【题型】解答题　【知识点】解析几何　【难度】medium
（2024·上海·三模）阿基米德（公元前287年—公元前212年，古希腊）不仅是著名的哲学家、物理学家，也是著名的数学家，他利用“逼近法”得到椭圆面积除以圆周率$\pi$等于椭圆的长半轴长与短半轴长的乘积。

在平面直角坐标系中，椭圆$C:\frac{x^2}{a^2}+\frac{y^2}{b^2}=1(a>b>0)$的面积等于$2\pi$，且椭圆$C$的焦距为$2\sqrt{3}$。点$P(4,0)$、$Q(0,2)$分别为$x$轴、$y$轴上的定点。

(1) 求椭圆$C$的标准方程；

(2) 点$R$为椭圆$C$上的动点，求三角形$PQR$面积的最小值，并求此时$R$点坐标；

(3) 直线$l$与椭圆$C$交于不同的两点$A$、$B$，已知$A$关于$y$轴的对称点为$M$，$B$点关于原点的对称点为$N$，已知$P$、$M$、$N$三点共线，试探究直线$l$是否过定点。若过定点，求出定点坐标；若不过定点，请说明理由。

\vspace{1em}
【解答】
【答案】
(1) $\frac{x^2}{4}+y^2=1$

(2) $4-2\sqrt{2}$，$R\left(\sqrt{2},\frac{\sqrt{2}}{2}\right)$

(3) 直线$l$恒过定点$(-1,0)$

\vspace{1em}

【知识点】直线过定点问题、根据$a$、$b$、$c$求椭圆标准方程、求椭圆中的最值问题、椭圆中的直线过定点问题

\vspace{1em}

【分析】
(1) 根据椭圆的焦距可求出$2c$，由椭圆$C:\frac{x^2}{a^2}+\frac{y^2}{b^2}=1(a>b>0)$的面积等于$2\pi$得$ab=2$，求出$a$，$b$，即可求出椭圆$C$的标准方程；

(2) 设$R(2\cos\theta,\sin\theta)$（$\theta$为参数），根据点到直线的距离公式表示出$R$到直线$PQ$的距离为$d=\frac{|2\sqrt{2}\sin(\theta+\frac{\pi}{4})-4|}{\sqrt{5}}$，由正弦函数的性质确定$d$的最小值，即可求解；

(3) 设直线$l:x=my+t$，$A(x_1,y_1)$，$B(x_2,y_2)$，进而写出$M$、$N$两点坐标，将直线$l:x=my+t$与椭圆$C$的方程联立，根据韦达定理求$y_1+y_2$，$y_1y_2$，由$P$、$M$、$N$三点共线可知$k_{PM}=k_{PN}$，将$y_1+y_2$，$y_1y_2$代入并化简，得到$m$，$t$的关系式，分析可知$l$经过的定点坐标。

\vspace{1em}

【详解】（1）由题意知，椭圆的面积公式知\( ab\pi = 2\pi \)，得\( ab = 2 \)。

又\( 2c = 2\sqrt{3} \)，所以
\[
\begin{cases}
ab = 2 \\
c = \sqrt{3} \\
a^2 = b^2 + c^2
\end{cases}
\]
解得
\[
\begin{cases}
a = 2 \\
b = 1
\end{cases}
\]
所以椭圆$C$的方程为$\frac{x^2}{4}+y^2=1$；

(2) 由题意得，直线$PQ$方程为$\frac{x}{4}+\frac{y}{2}=1$，即$x+2y-4=0$，设$R(2\cos\theta,\sin\theta)$（$\theta$为参数），

则点$R$到直线$PQ$的距离为
\[
d=\frac{|2\cos\theta+\sin\theta-4|}{\sqrt{5}}=\frac{|2\sqrt{2}\sin(\theta+\frac{\pi}{4})-4|}{\sqrt{5}},
\]
当$\sin(\theta+\frac{\pi}{4})=1$即$\theta+\frac{\pi}{4}=\frac{\pi}{2}$即$\theta=\frac{\pi}{4}$时，$d$取得最小值，且最小值为$\frac{4-2\sqrt{2}}{\sqrt{5}}$，

所以$\triangle PQR$的面积的最小值为
\[
S_{\min}=\frac{1}{2}|PQ|\cdot d=\frac{1}{2}\cdot 2\sqrt{5}\cdot\frac{4-2\sqrt{2}}{\sqrt{5}}=4-2\sqrt{2},
\]
此时$R\left(\sqrt{2},\frac{\sqrt{2}}{2}\right)$。

(3) 设直线$l:x=my+t$，$A(x_1,y_1)$，$B(x_2,y_2)$，则$M(-x_1,y_1)$，$N(-x_2,-y_2)$，

$\because P$、$M$、$N$三点共线，得$k_{PM}=k_{PN}\Rightarrow\frac{y_1}{-x_1-4}=\frac{-y_2}{-x_2-4}$，

$\therefore y_1(x_2+4)+y_2(x_1+4)=0$，

$\because$直线$l:x=my+t$与椭圆$C$交于$A$、$B$两点，$x_1=my_1+t$，$x_2=my_2+t$，

$\therefore y_1(my_2+t+4)+y_2(my_1+t+4)=0$，$\therefore 2my_1y_2+(t+4)(y_1+y_2)=0$，

由
\[
\begin{cases}
x=my+t \\
\frac{x^2}{4}+y^2=1
\end{cases}
\]
得$(m^2+4)y^2+2mty+t^2-4=0$，$\therefore$
\[
\begin{cases}
y_1+y_2=-\frac{2mt}{m^2+4} \\
y_1\cdot y_2=\frac{t^2-4}{m^2+4} \\
\Delta>0
\end{cases}
\]
$\therefore$
\[
\begin{cases}
y_1+y_2=-\frac{2mt}{m^2+4} \\
y_1\cdot y_2=\frac{t^2-4}{m^2+4} \\
m^2+4>t^2
\end{cases}
\]
代入$2my_1y_2+(t+4)(y_1+y_2)=0$中，

$\therefore 2m\frac{t^2-4}{m^2+4}+(t+4)\left(-\frac{2mt}{m^2+4}\right)=0$，$\therefore 2m(t^2-4)+(t+4)(-2mt)=0$，

$\therefore 8m(t+1)=0$

当$m=0$，直线$l$方程为$x=t$，则$M$、$N$重合，不符合题意；

当$t=-1$时，直线$l:x=my-1$，所以直线$l$恒过定点$(-1,0)$。

\vspace{1em}

【点睛】方法点睛：直线与圆锥曲线的位置关系中的定点、定值、最值问题，一般可通过联立方程组并消元得到关于$x$或$y$的一元二次方程，再把要求解的目标代数式化为关于两个交点横坐标或纵坐标的关系式，该关系中含有$x_1x_2$，$x_1+x_2$或$y_1y_2$，$y_1+y_2$，最后利用韦达定理把关系式转化为若干变量的方程（或函数），从而可求定点、定值、最值问题。

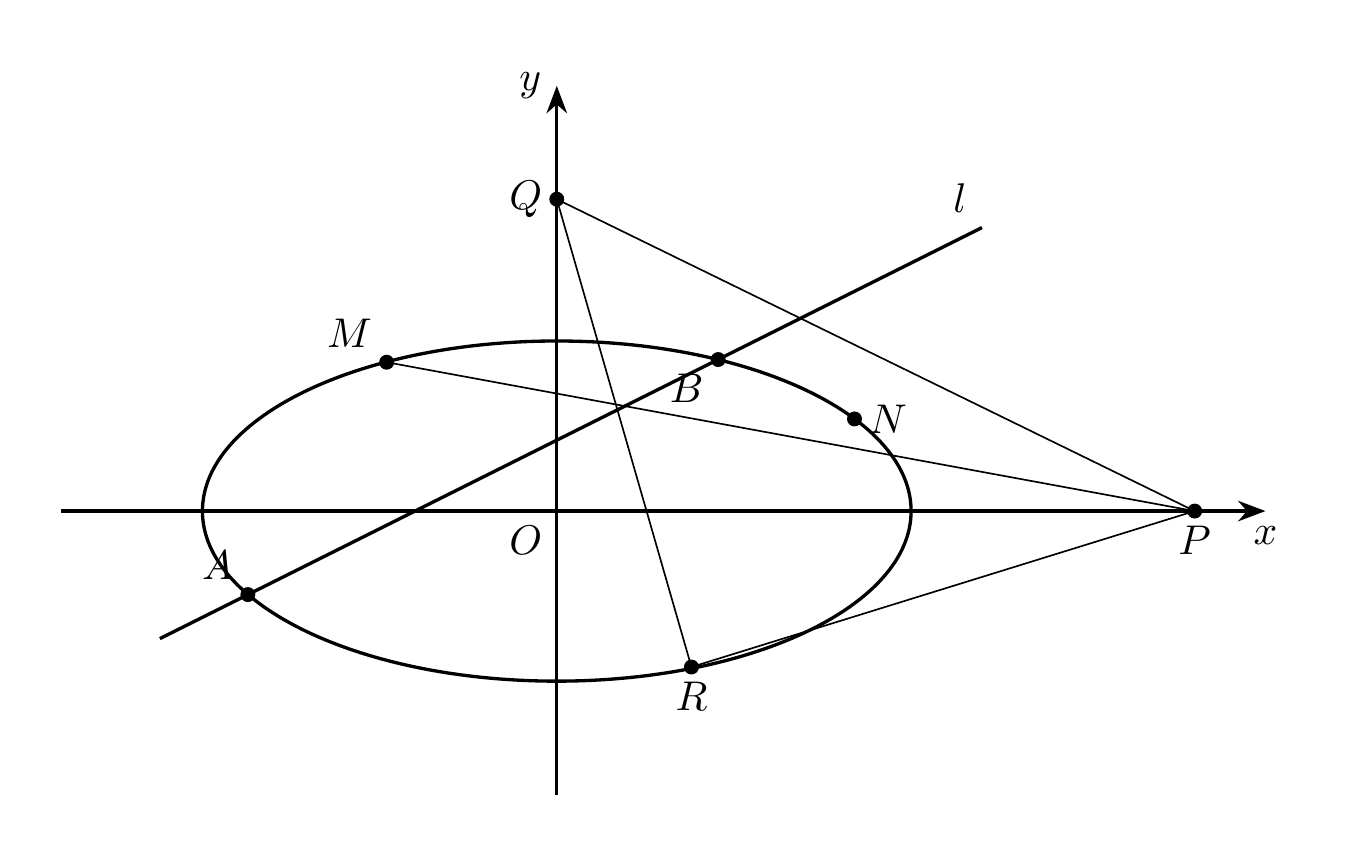